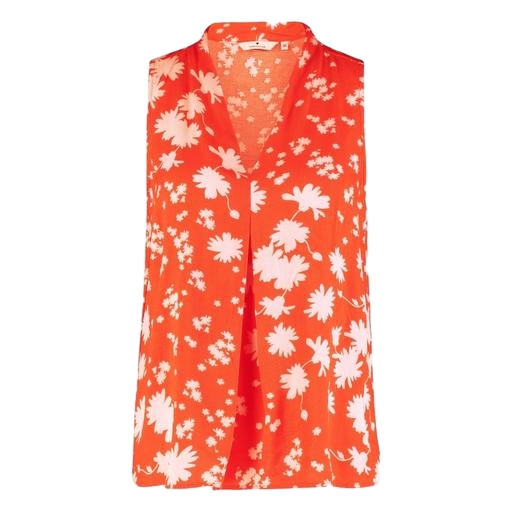
orange floral chain vest, sleeveless floral-print shirt, sleeveless floral-print top, white background